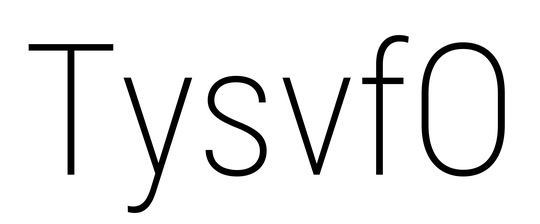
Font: Roboto_Condensed_ExtraLight